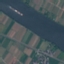
Land use / land cover: River